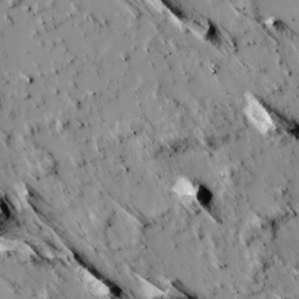
Label: non_frost